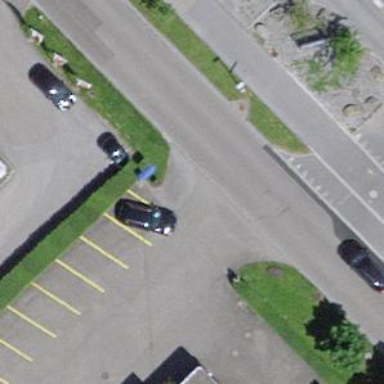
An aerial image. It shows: Hedge barrier.